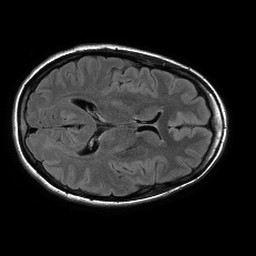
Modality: FLAIR
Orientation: axial
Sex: female
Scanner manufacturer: philips
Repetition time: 11 s
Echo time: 0.125 s